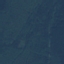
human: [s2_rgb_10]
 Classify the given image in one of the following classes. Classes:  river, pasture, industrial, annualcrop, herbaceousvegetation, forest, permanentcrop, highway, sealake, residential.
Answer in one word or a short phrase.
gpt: Forest